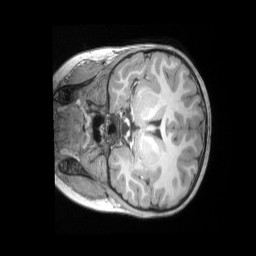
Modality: T1w
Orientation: coronal
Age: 5
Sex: male
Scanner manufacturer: siemens
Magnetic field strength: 3 T
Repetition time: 2.53 s
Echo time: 0.00164 s